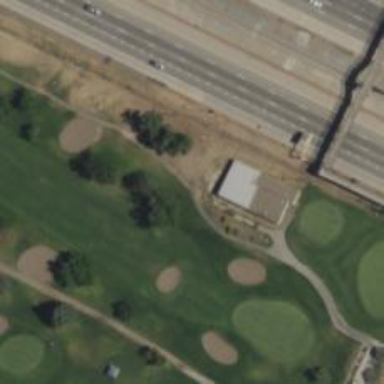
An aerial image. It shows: Service road designated as golf cart path.